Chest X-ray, AP view. Patient: 66 years old, sex F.
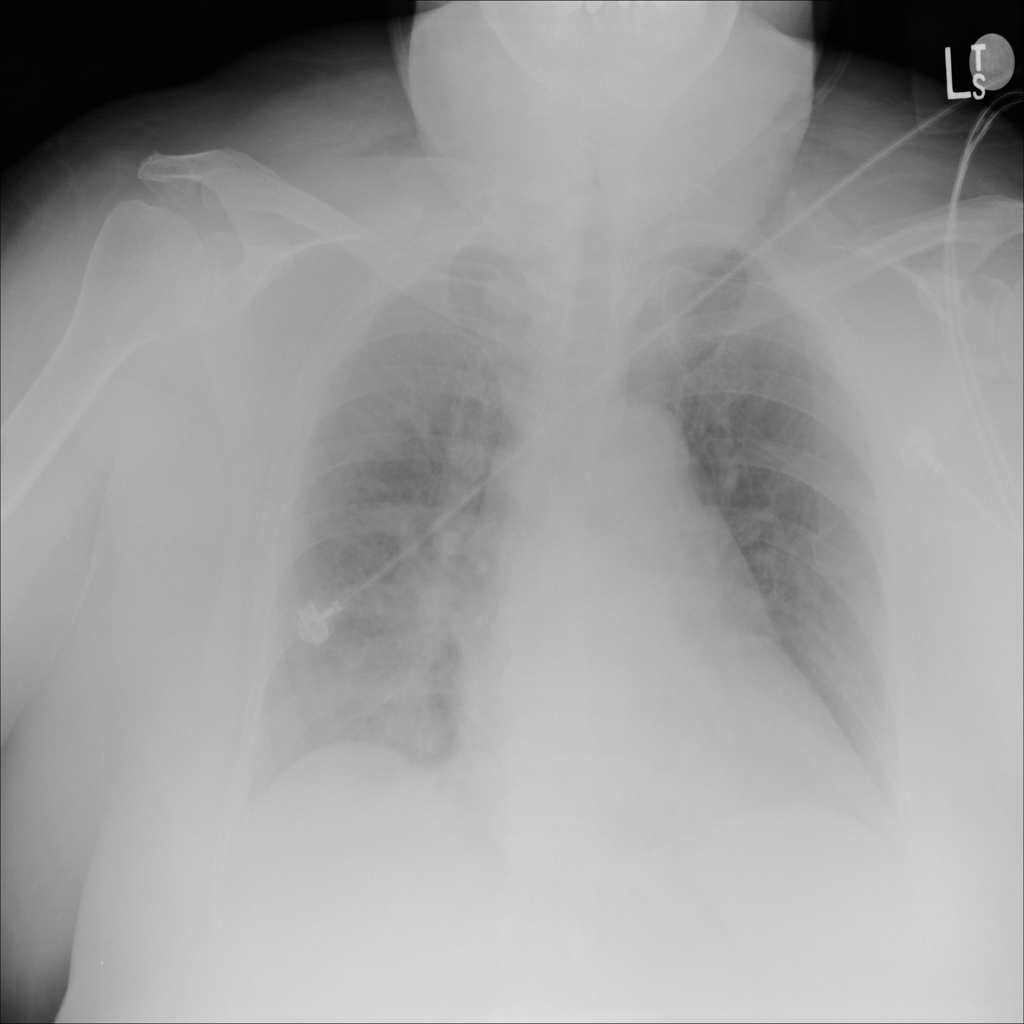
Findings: No Finding